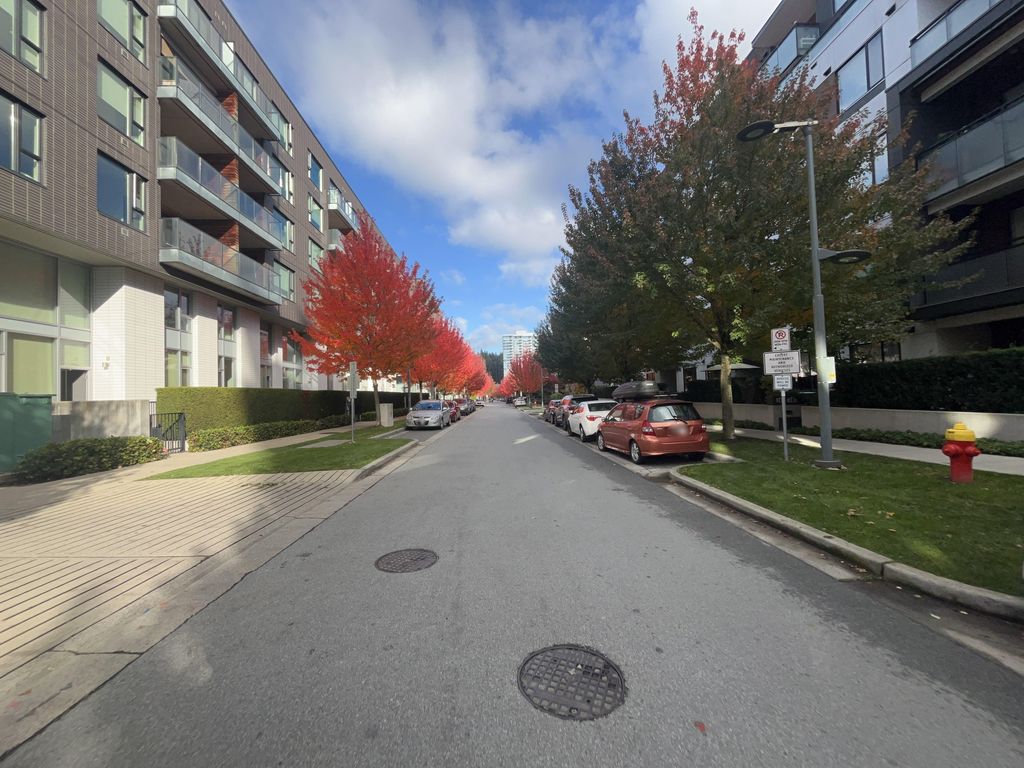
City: vancouver